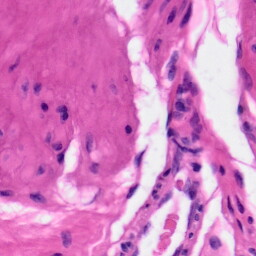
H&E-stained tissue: Skin